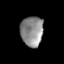
Tissue: lung
Cell type: Epithelial cells
Senescence score: 0.6174
Nuclear area (px): 671
Mean DAPI intensity: 138.535